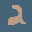
Label: 2